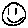
Label: smiley face